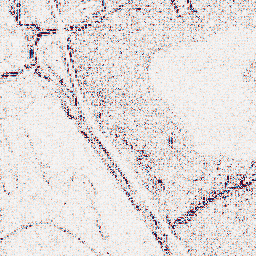
Category: wavelet
Decomposition family: wavelet_reverse_biorthogonal
Decomposition parameters: wavelet: rbio1.3
level: 1
Upsampling method: quadratic
Upsampling parameters: scale: 4
Upsampling scale: 4